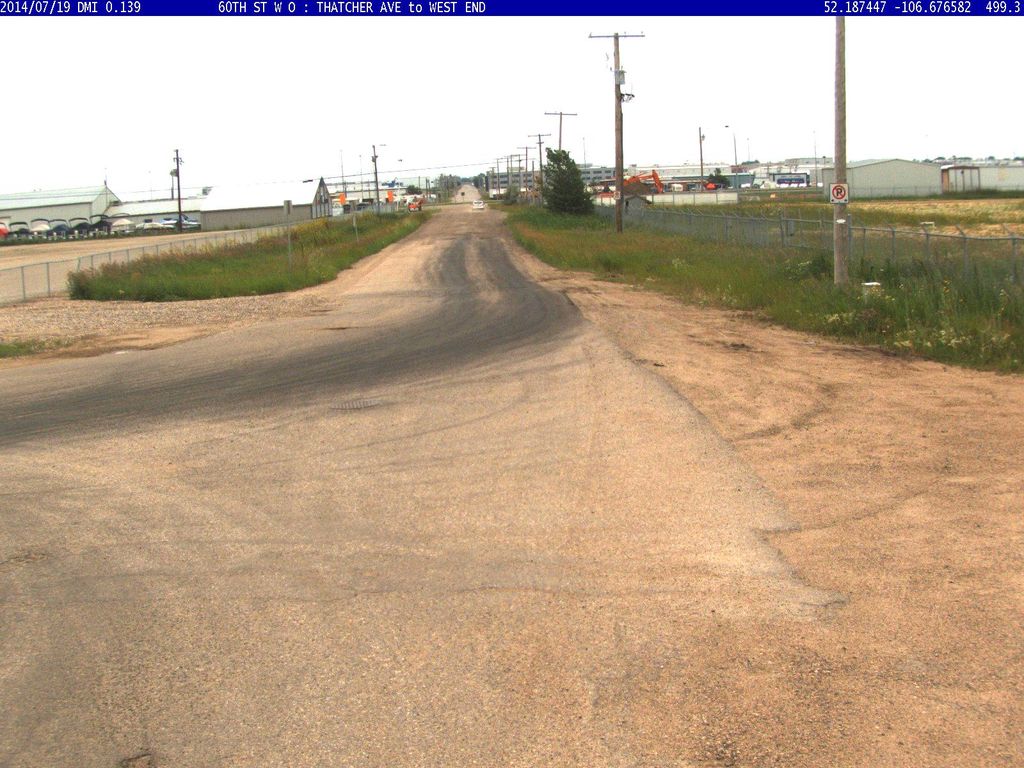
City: saskatoon